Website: home-depot
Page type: delivery-shipping
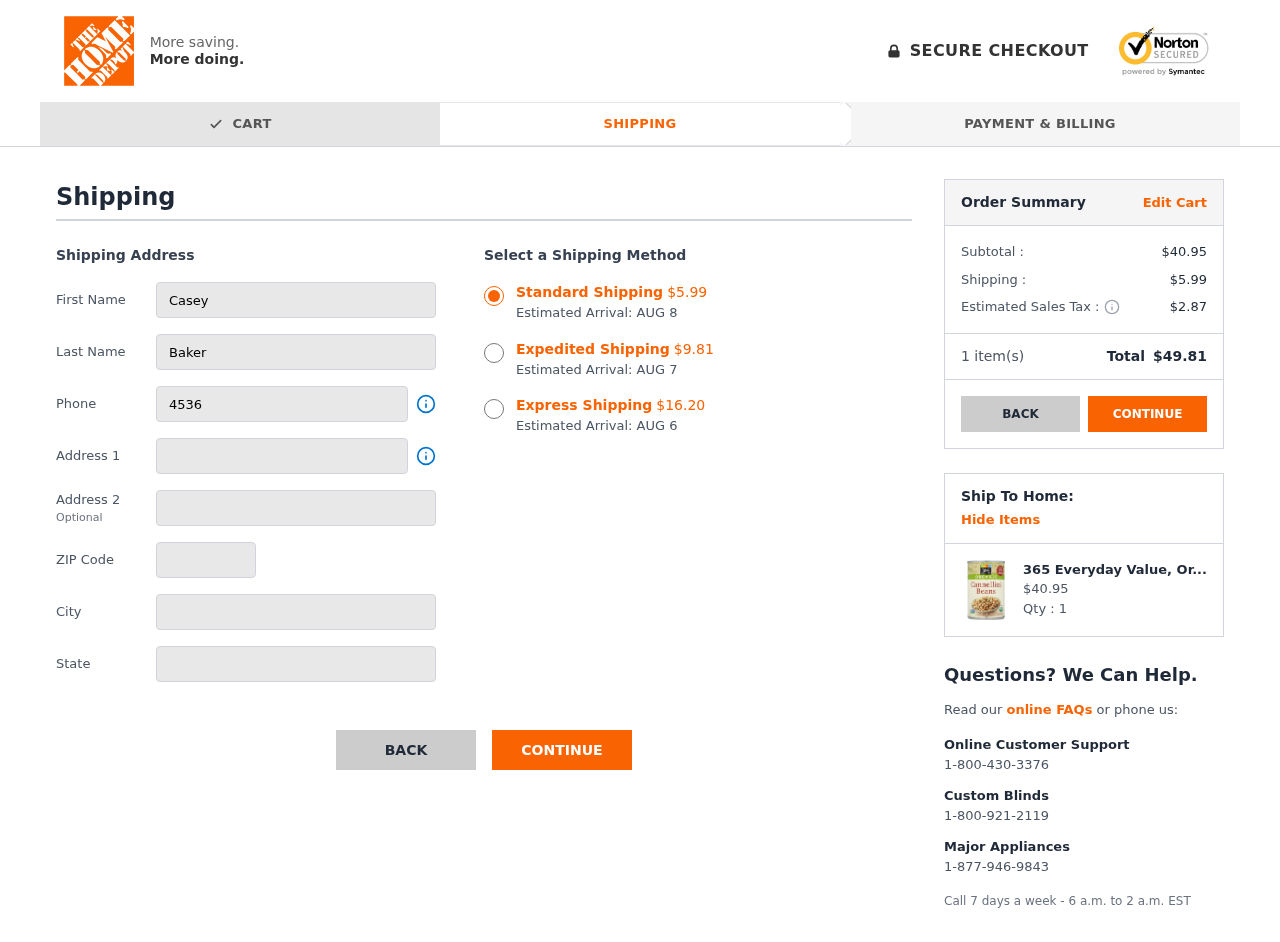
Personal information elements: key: PII_CITY
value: Murraytown
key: PII_FIRSTNAME
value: Casey
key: PII_LASTNAME
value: Baker
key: PII_PHONE
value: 4536057347
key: PII_POSTCODE
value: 99848
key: PII_STATE
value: Kentucky
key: PII_STREET
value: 41231 Jennifer Knolls
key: PII_STREET2
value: Suite 601
Product elements: key: PRODUCT1_NAME
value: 365 Everyday Value, Organic Cannellini Beans, 15 oz
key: PRODUCT1_PRICE
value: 40.95
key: PRODUCT1_QUANTITY
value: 1
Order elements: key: ORDER_SHIPPING_COST_STANDARD
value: $5.99
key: ORDER_DELIVERY_DATE
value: AUG 8
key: ORDER_SHIPPING_COST_EXPEDITED
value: $9.81
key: ORDER_DELIVERY_DATE_EXPEDITED
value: AUG 7
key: ORDER_SHIPPING_COST_EXPRESS
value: $16.20
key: ORDER_DELIVERY_DATE_EXPRESS
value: AUG 6
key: ORDER_SUBTOTAL
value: $40.95
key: ORDER_SHIPPING_COST
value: $5.99
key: ORDER_TAX
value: $2.87
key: ORDER_NUM_ITEMS
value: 1
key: ORDER_TOTAL
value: $49.81